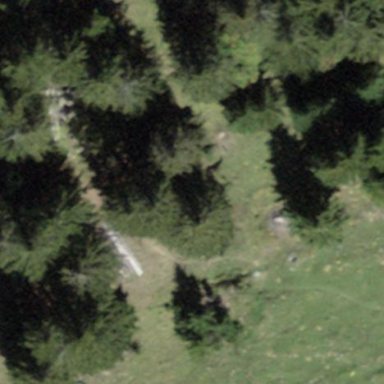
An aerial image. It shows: Forest area.